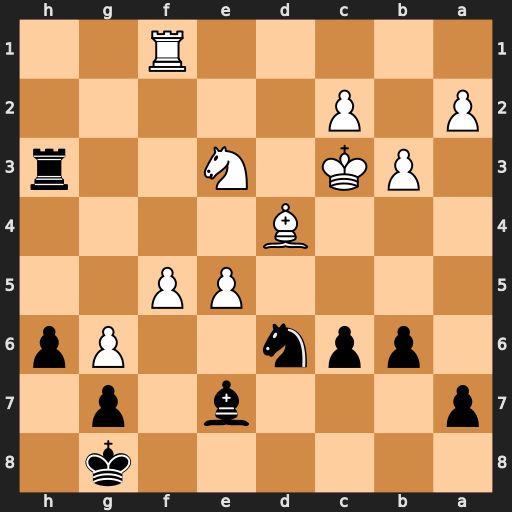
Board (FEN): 6k1/p3b1p1/1ppn2Pp/4PP2/3B4/1PK1N2r/P1P5/5R2
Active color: b
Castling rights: -
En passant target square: -
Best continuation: Nb5+ Kd3 Nxd4 Kxd4 Bc5+